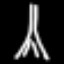
Label: The Eiffel Tower